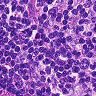
Metastatic tissue present: no